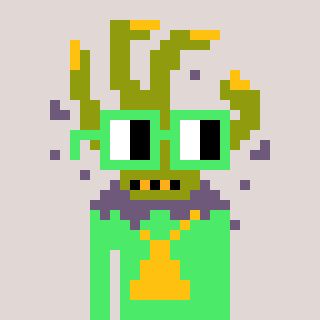
a pixel art character with square light green glasses, a zombie-hand-shaped head and a teal-colored body on a warm background